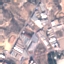
Label: Industrial